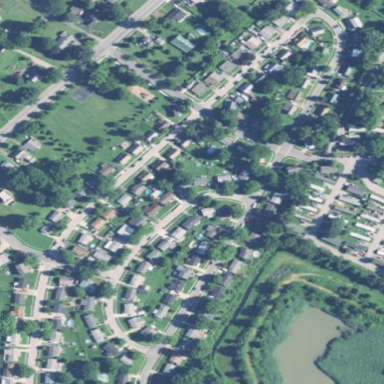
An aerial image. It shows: Residential area consisting of single-family homes.